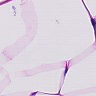
Metastatic tissue present: no